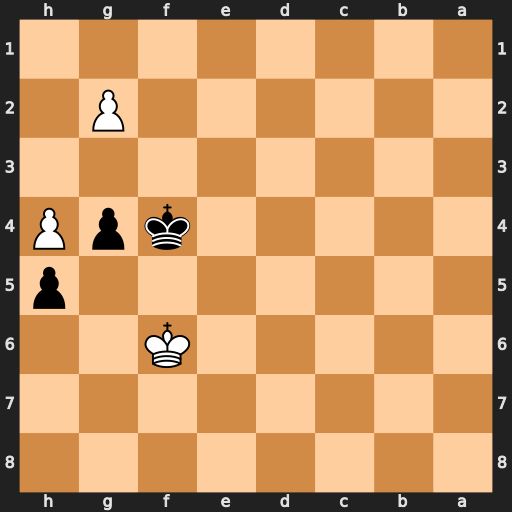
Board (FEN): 8/8/5K2/7p/5kpP/8/6P1/8
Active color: b
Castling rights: -
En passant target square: -
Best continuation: Kg3 Kg5 Kxg2